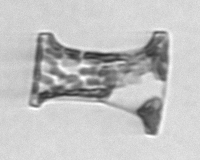
Label: Eucampia